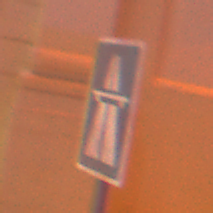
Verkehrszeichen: Autobahn
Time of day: Night
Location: Outdoor (Urban)
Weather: Overcast
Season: Winter
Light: Artificial